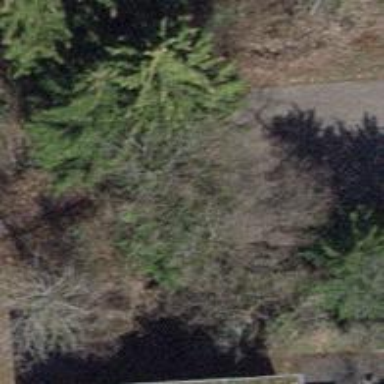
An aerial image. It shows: Path.